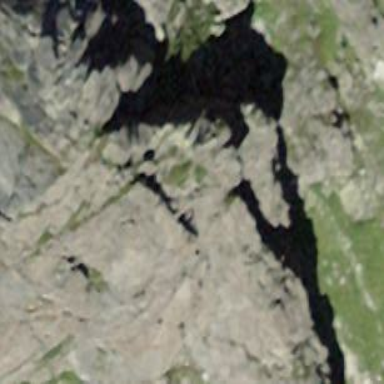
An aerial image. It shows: Natural cliff.